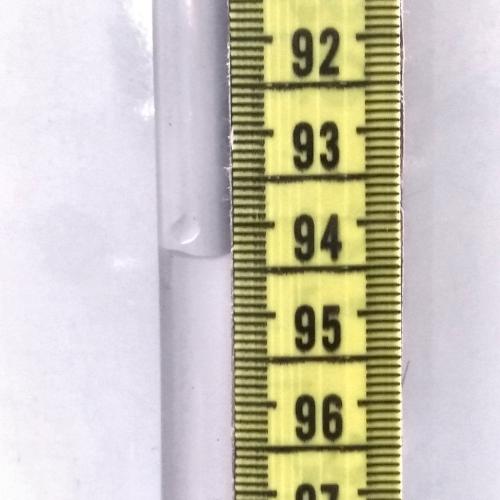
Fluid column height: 94.3 cm